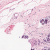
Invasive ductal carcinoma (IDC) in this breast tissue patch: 0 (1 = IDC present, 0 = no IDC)